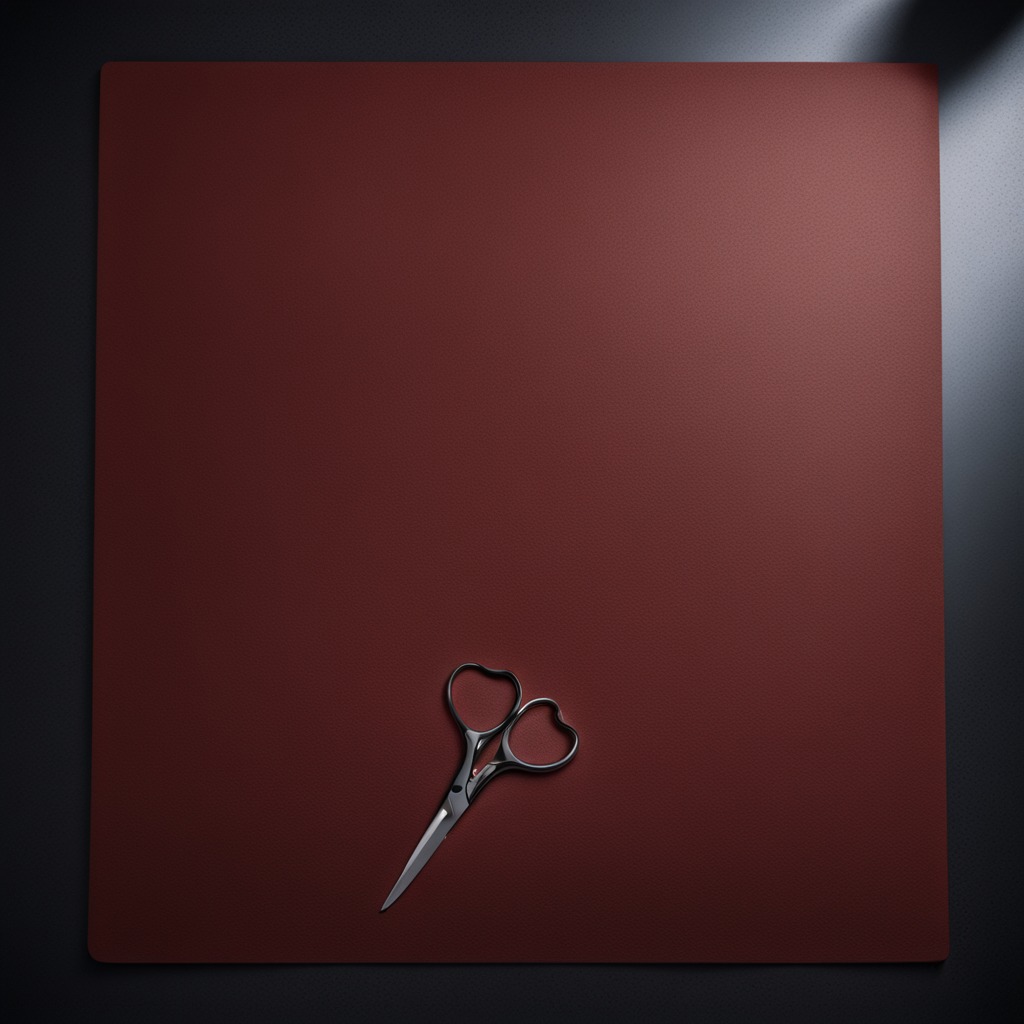
A scissor lies on the clean granite tabletop inside a workshop at night dim ambient light soft shadows worn but beneath the mat.